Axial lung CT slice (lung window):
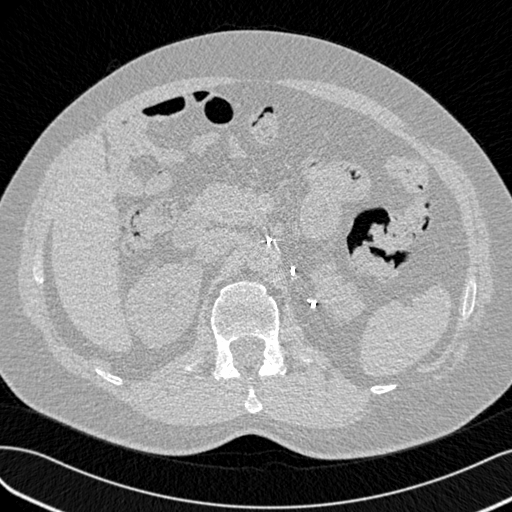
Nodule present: no